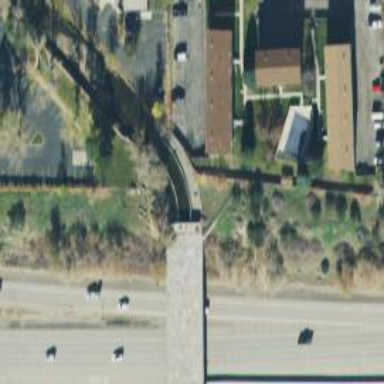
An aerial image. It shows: Aqueduct bridge.